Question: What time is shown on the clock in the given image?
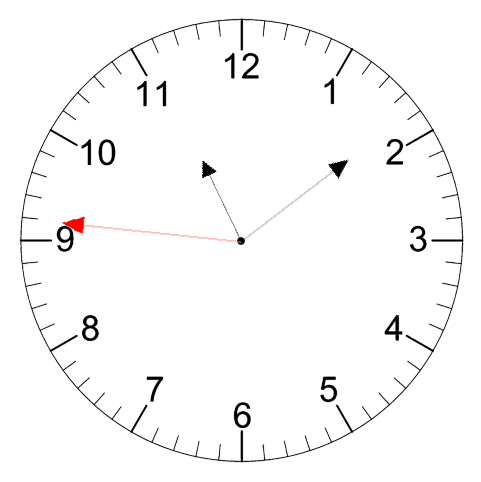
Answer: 11:08:46